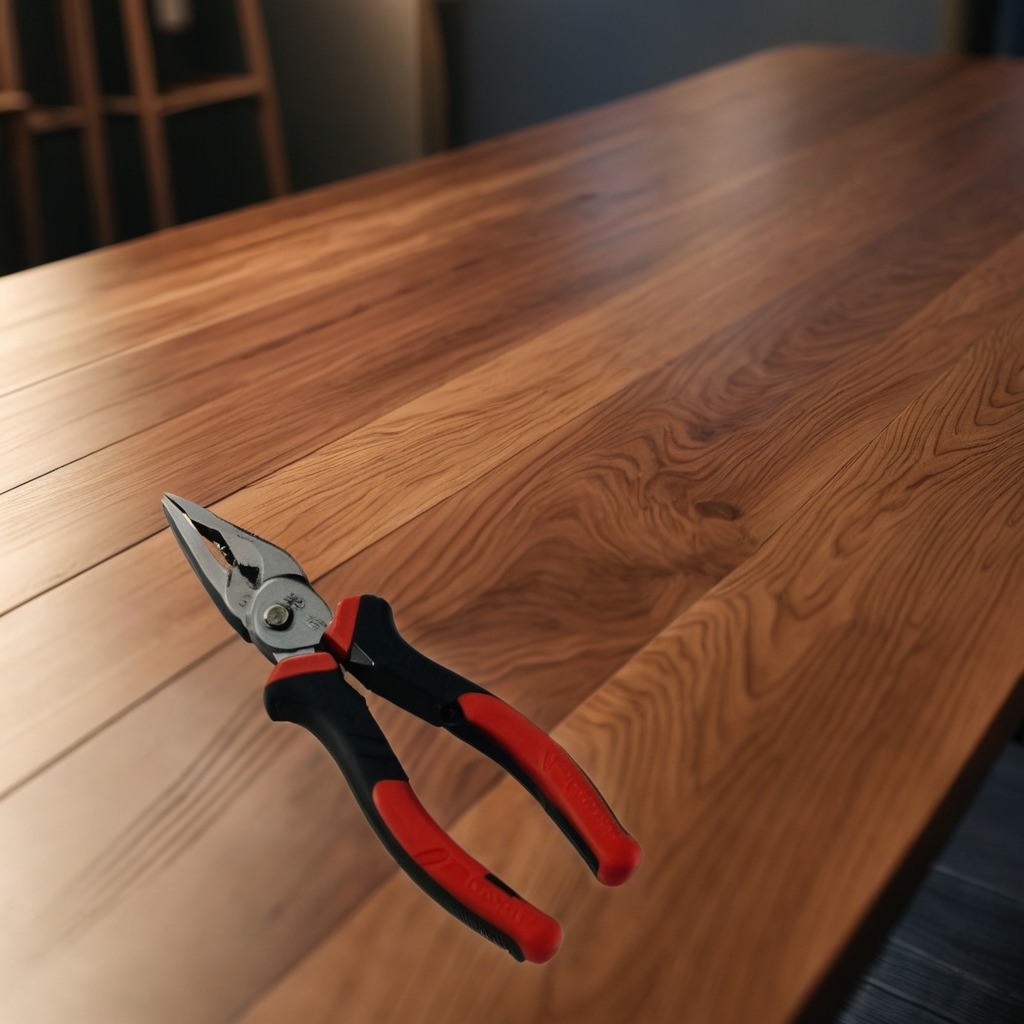
A plier is lying on the wooden table.